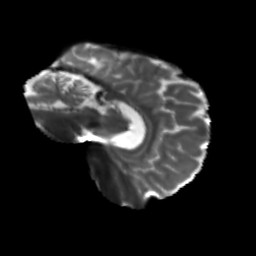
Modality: T2w
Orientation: sagittal
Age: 42
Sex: male
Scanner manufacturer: siemens
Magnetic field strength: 3 T
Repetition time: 5.25 s
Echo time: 0.08 s